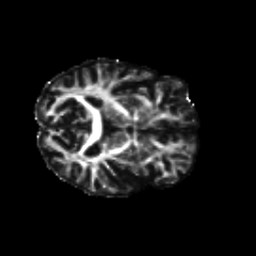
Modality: FA
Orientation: axial
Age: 65
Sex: male
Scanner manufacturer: siemens
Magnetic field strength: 3 T
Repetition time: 8.6 s
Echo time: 0.095 s